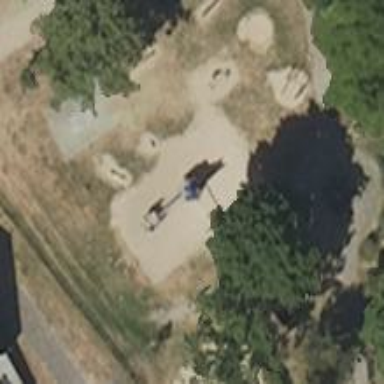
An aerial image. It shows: Playground with swings.